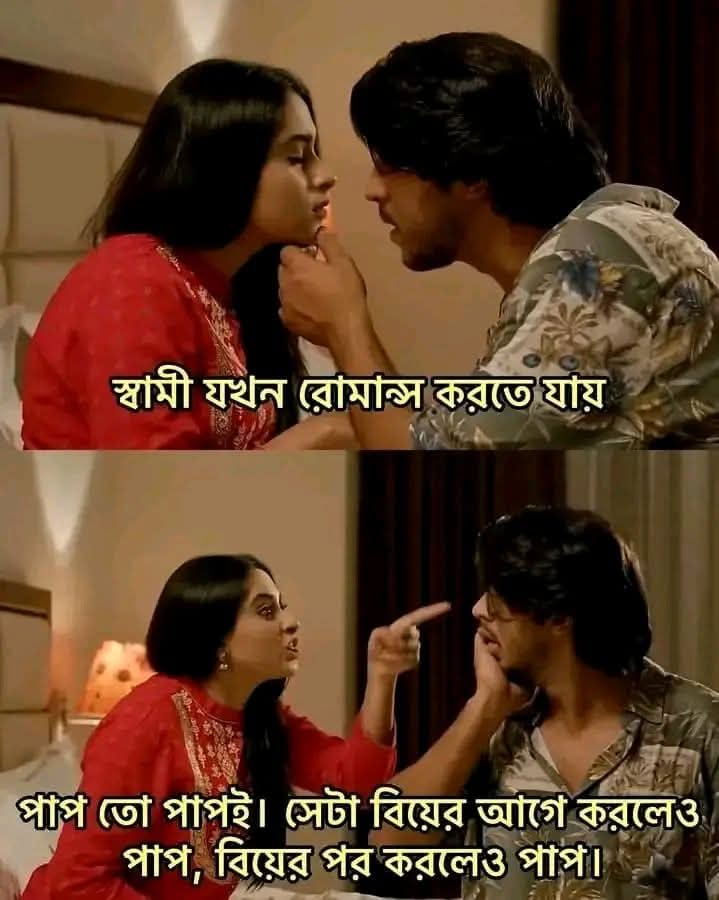
Text: স্বামী যখন রোমান্স করতে যায়
পাপ তো পাপই। সেটা বিয়ের আগে করলেও পাপ, বিয়ের পর করলেও পাপ।
Label: Non Hate